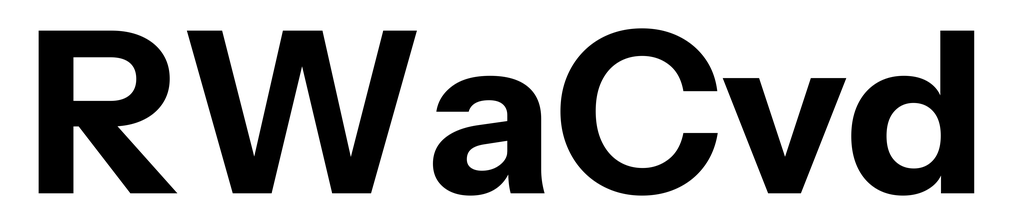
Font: InstrumentSans_Bold